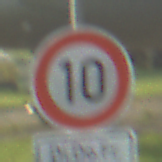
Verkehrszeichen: Geschwindigkeit10
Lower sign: ZeitangabenMitBeschraenkungAufWochentage3
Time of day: SunriseSunset
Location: Outdoor (Special)
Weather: Clear
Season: NotSpecified
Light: Natural